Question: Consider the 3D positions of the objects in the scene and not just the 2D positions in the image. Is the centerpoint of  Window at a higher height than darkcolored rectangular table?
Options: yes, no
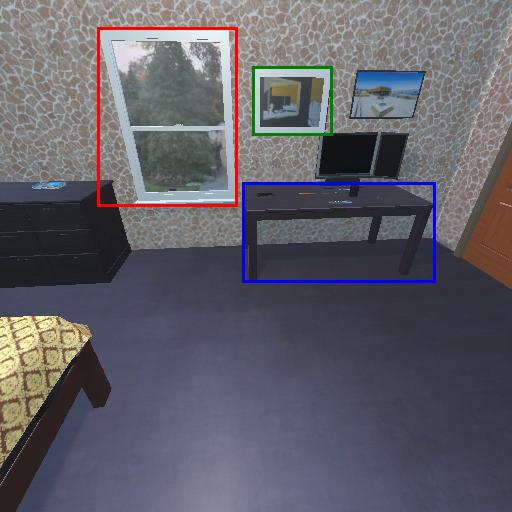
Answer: yes